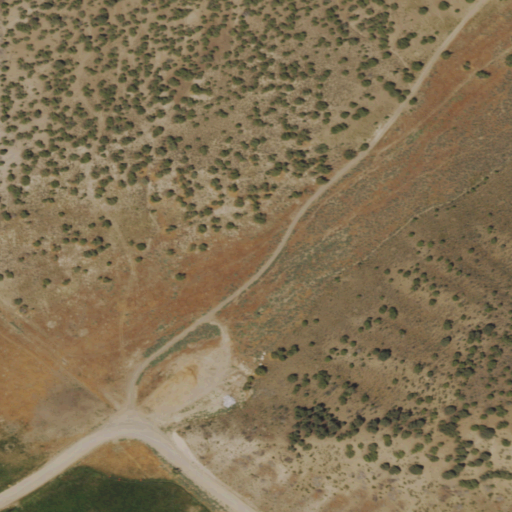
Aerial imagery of valley in Nevada named Pastorino Canyon containing shrub, grassland, evergreen forest, open development, and woody wetlands